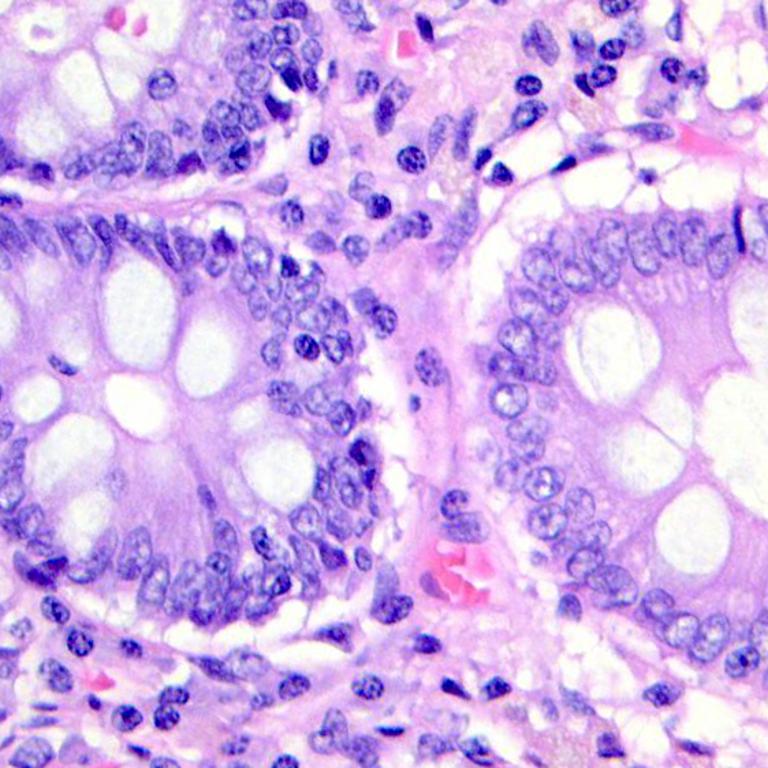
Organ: colon
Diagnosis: benign